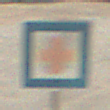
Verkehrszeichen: ErsteHilfe
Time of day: Midday
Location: Outdoor (Suburban)
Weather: PartlyCloudy
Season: NotSpecified
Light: Natural